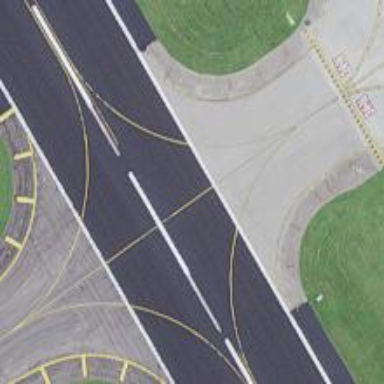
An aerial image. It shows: Runway surface made of asphalt at airport.